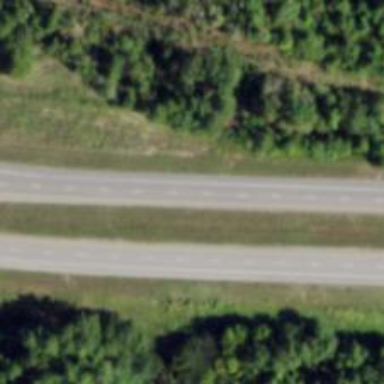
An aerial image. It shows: Primary highway with asphalt surface. It is dual carriageway.